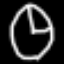
Label: clock